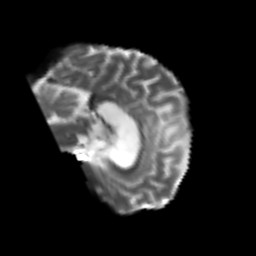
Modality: T2w
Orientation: sagittal
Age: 31
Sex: female
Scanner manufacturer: siemens
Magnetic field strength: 3 T
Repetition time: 4.999 s
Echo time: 0.07946 s